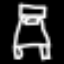
Label: bed